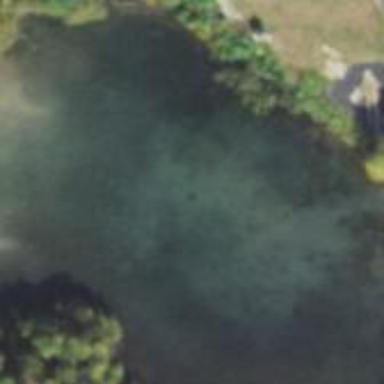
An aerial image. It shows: Pond surrounded by natural water.